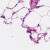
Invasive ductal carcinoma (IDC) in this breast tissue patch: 0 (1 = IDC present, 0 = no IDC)